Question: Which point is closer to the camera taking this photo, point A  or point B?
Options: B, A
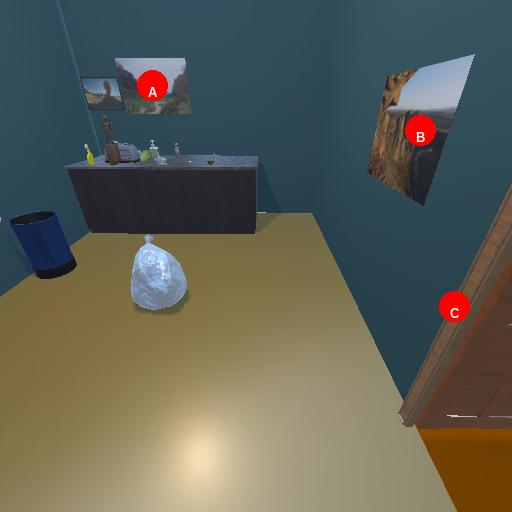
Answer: B